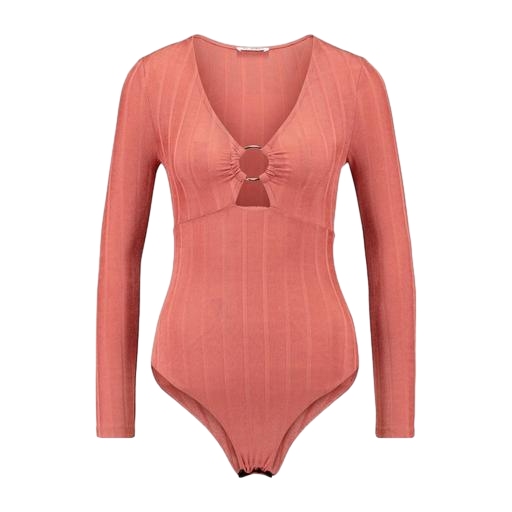
her longsleeve top, pink and long sleeves, pink jumper, white background